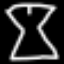
Label: hourglass